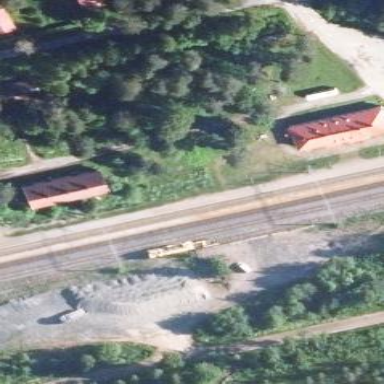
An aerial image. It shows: Unpaved public transport platform located at railway station.